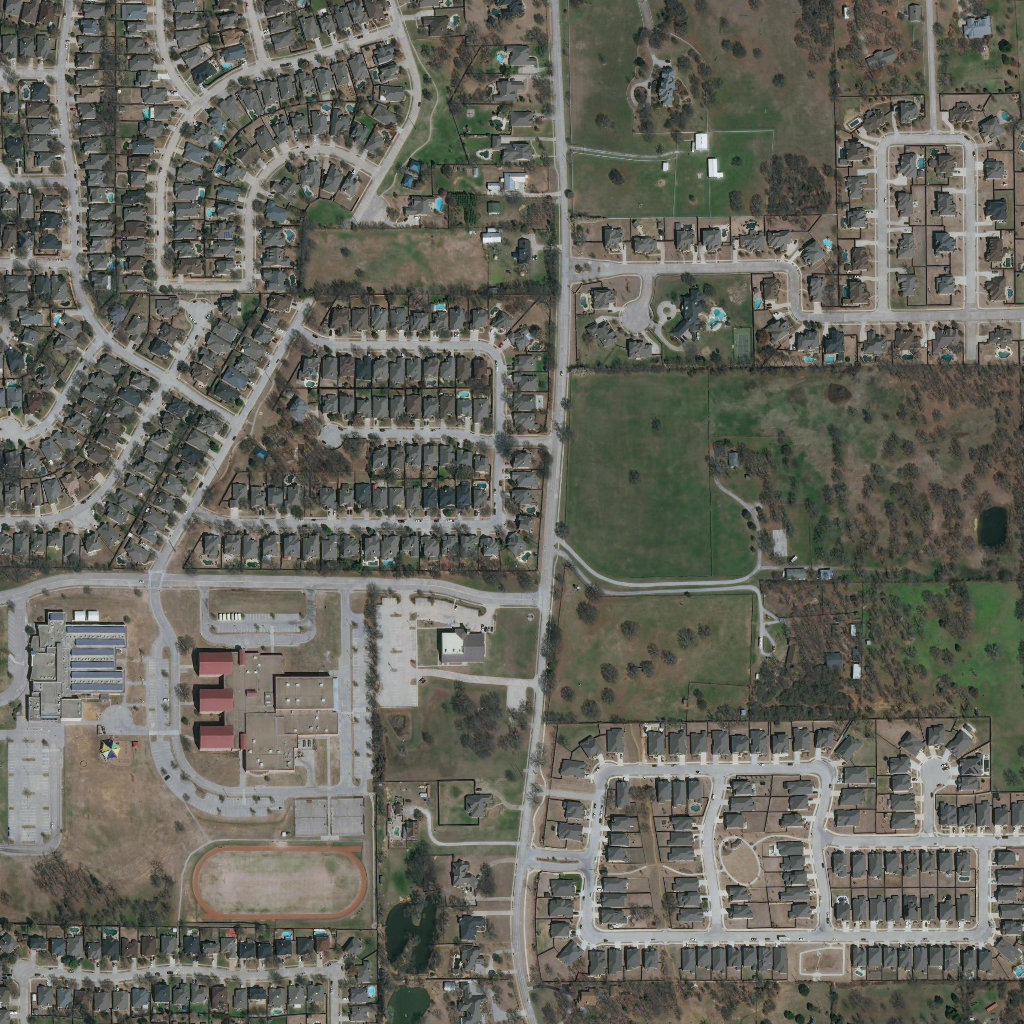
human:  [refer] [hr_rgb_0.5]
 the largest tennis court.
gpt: <box>[[28, 77, 35, 81, 0]]</box>

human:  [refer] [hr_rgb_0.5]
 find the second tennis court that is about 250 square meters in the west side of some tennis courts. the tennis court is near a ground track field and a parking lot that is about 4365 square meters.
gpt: <box>[[29, 78, 30, 81, 0]]</box>